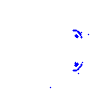
Particle: electron